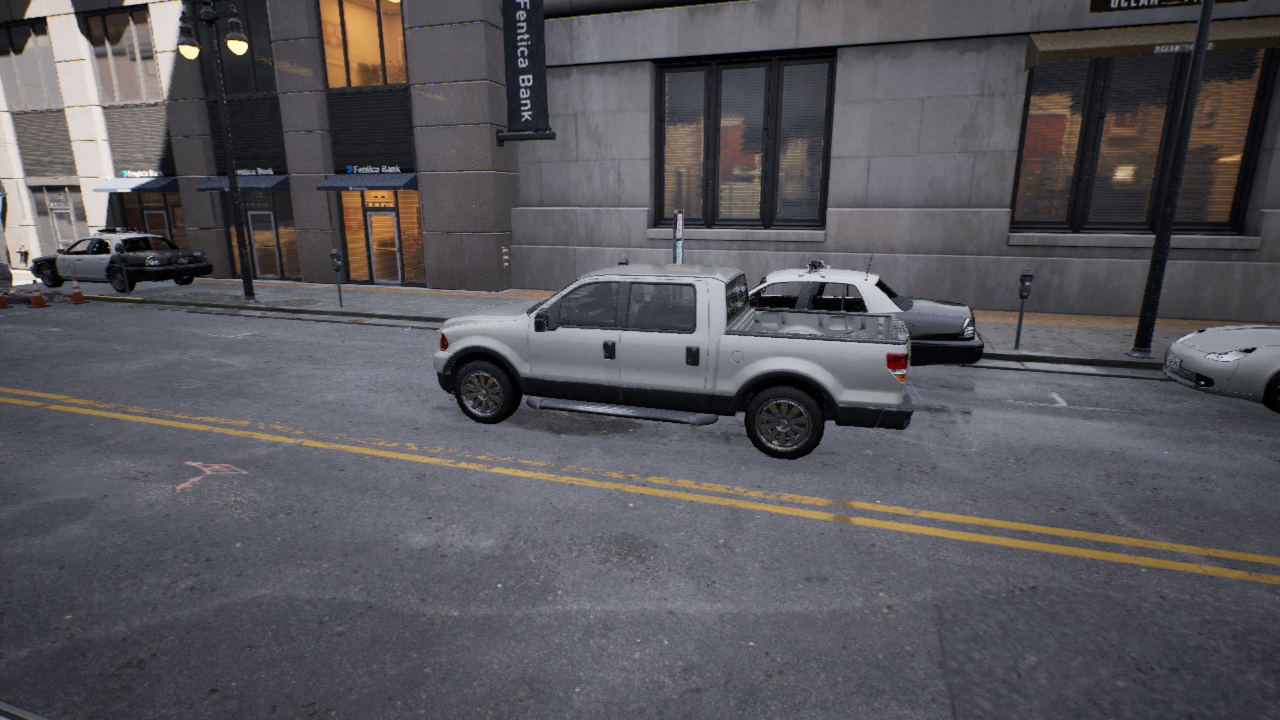
Venue: downtown
Lighting: clear day
Vehicle rig: pickup